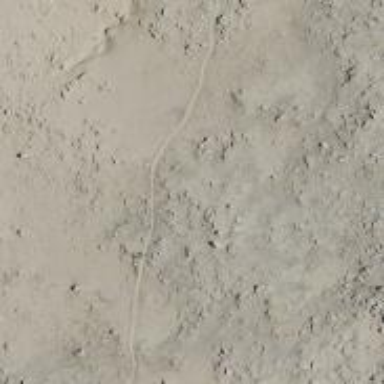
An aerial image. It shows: Path trailblazed with cairns.